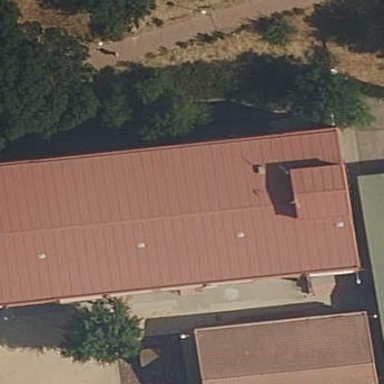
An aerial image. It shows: School building.